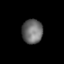
Tissue: lung
Cell type: Epithelial cells
Senescence score: 0.2
Nuclear area (px): 494
Mean DAPI intensity: 108.249